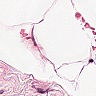
Metastatic tissue present: no